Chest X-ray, AP view. Patient: 50 years old, sex M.
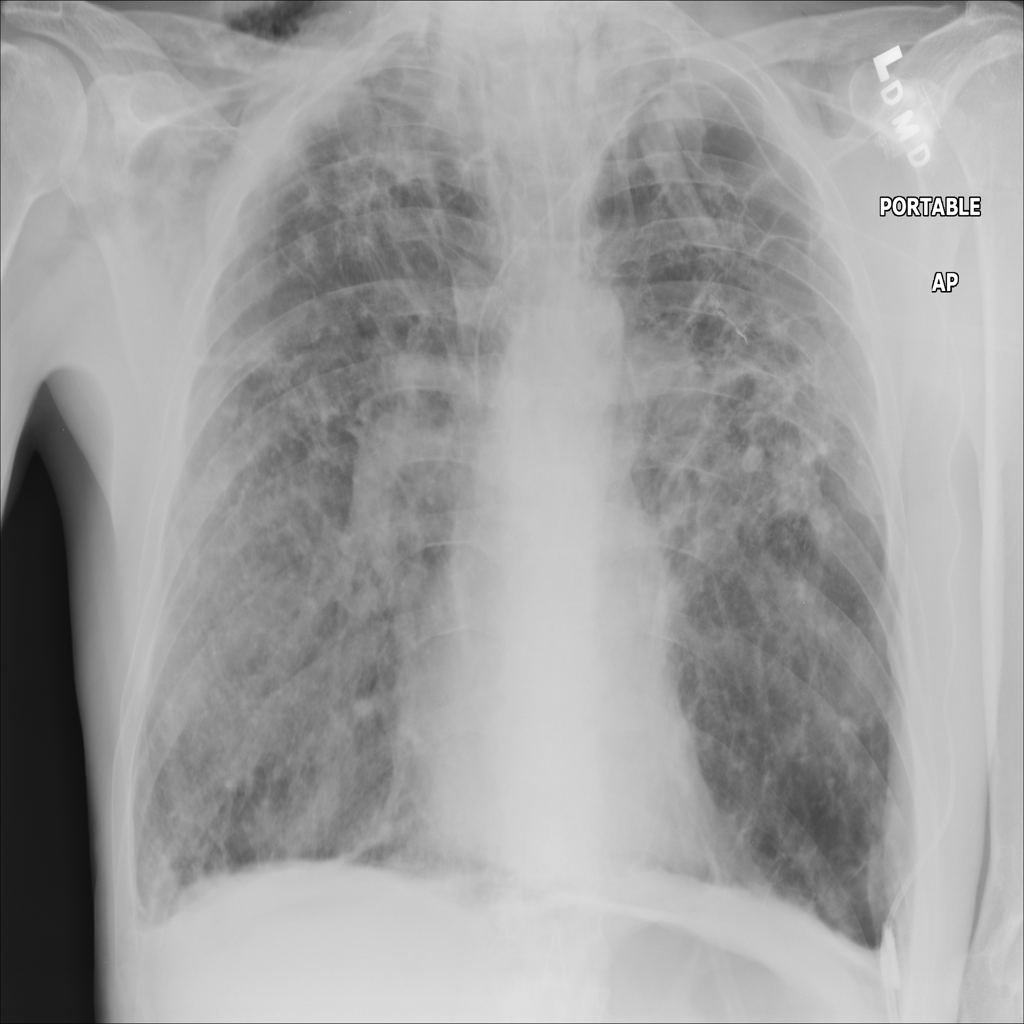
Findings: Emphysema